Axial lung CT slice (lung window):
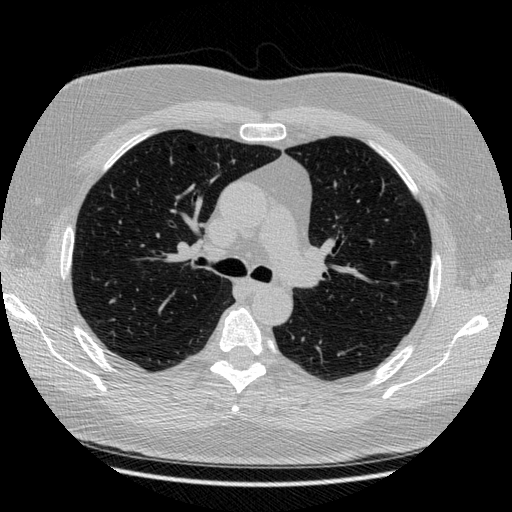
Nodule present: no